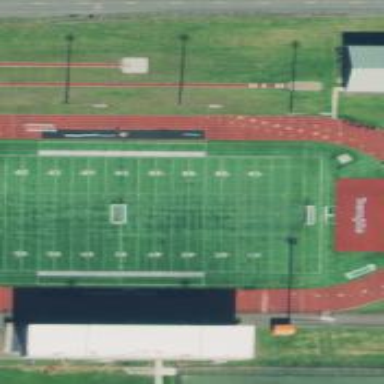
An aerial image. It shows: Artificial turf pitch used for American football.